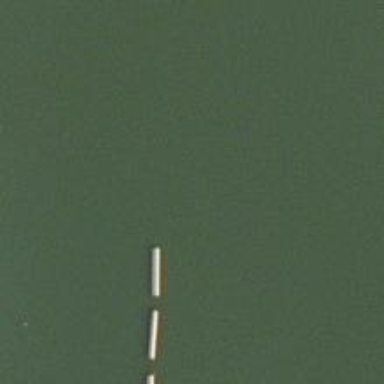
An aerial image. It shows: Breakwater structure.